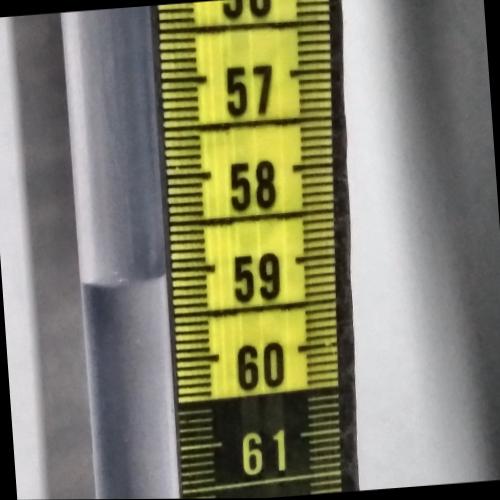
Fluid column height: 59.1 cm